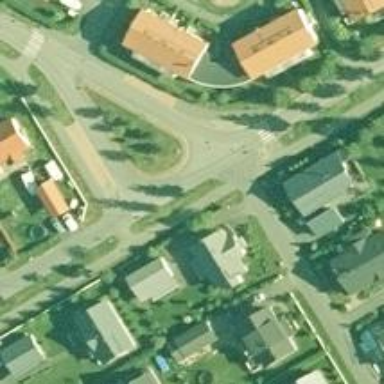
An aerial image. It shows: Asphalt cycleway.